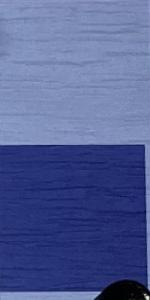
Label: Empty